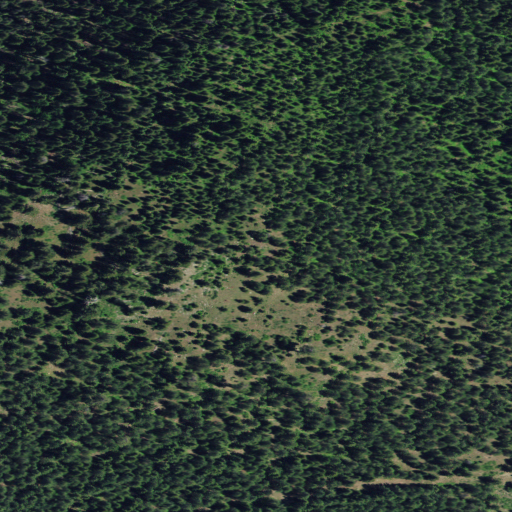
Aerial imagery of mountain in Idaho named Maxim Ridge containing evergreen forest and shrub